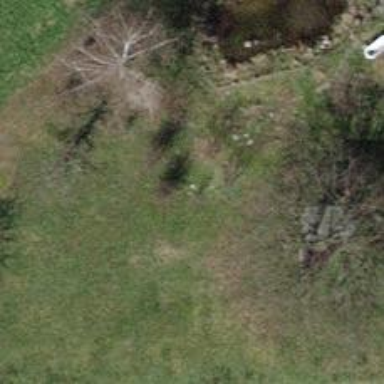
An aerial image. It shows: Single tag "natural: tree."